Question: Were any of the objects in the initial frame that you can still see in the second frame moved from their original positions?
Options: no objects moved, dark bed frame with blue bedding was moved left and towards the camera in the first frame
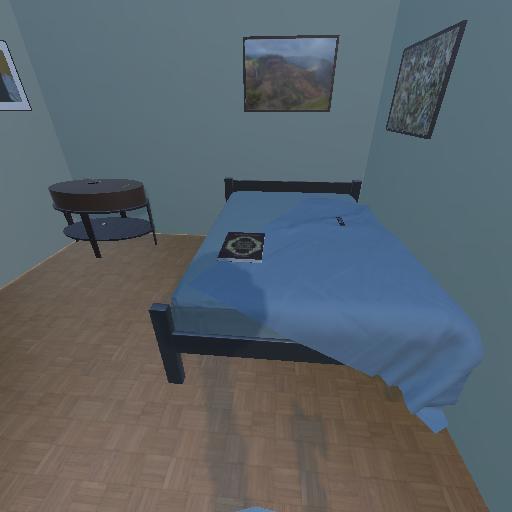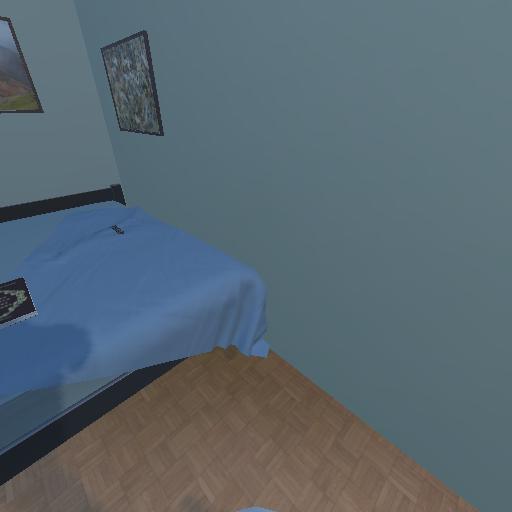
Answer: no objects moved